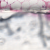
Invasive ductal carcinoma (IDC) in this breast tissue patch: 0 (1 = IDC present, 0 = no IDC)